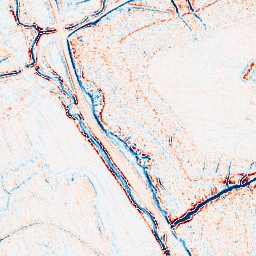
Category: multiscale
Decomposition family: dog_multiscale
Decomposition parameters: sigma_ratio: 1.4
n_scales: 3
base_sigma: 0.5
Upsampling method: fft_zeropad
Upsampling parameters: scale: 2
Upsampling scale: 2